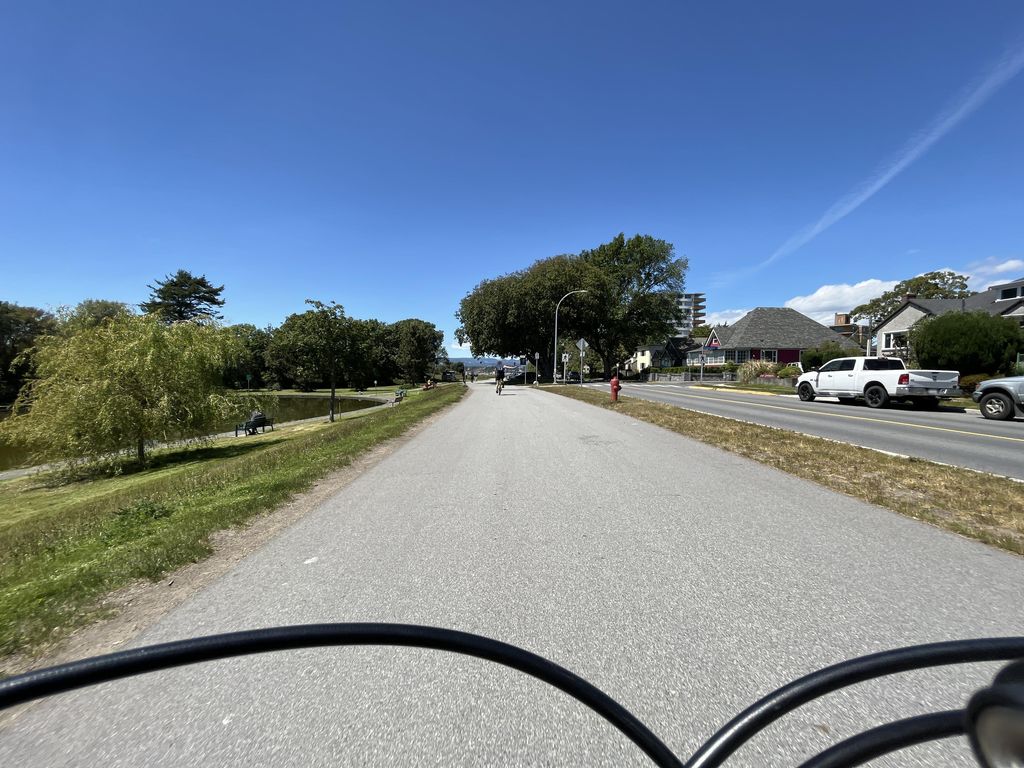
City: victoria